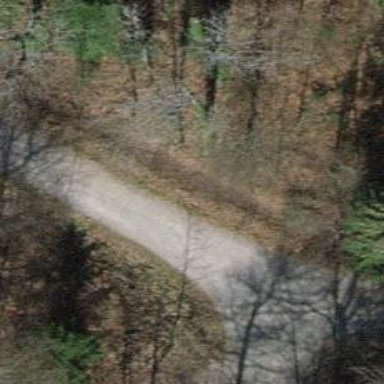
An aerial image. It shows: Compacted track with grade2 surface.